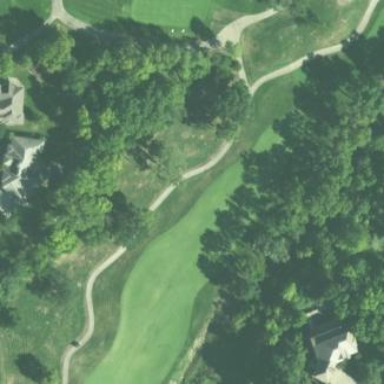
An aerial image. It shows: Rough area in golf course.